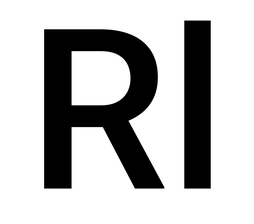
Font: Roboto_Medium